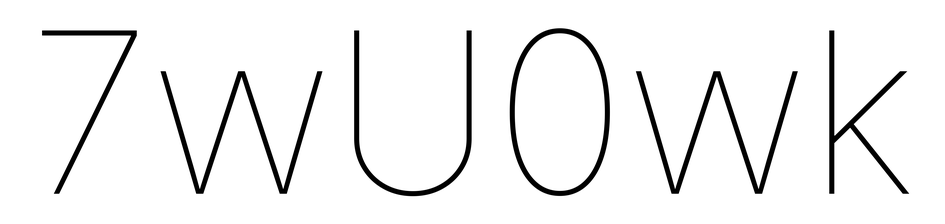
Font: Inter_Thin